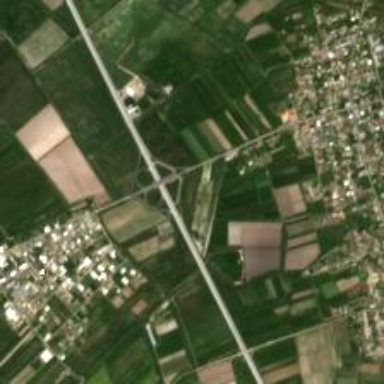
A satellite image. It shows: Motorway junction.